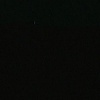
Label: space